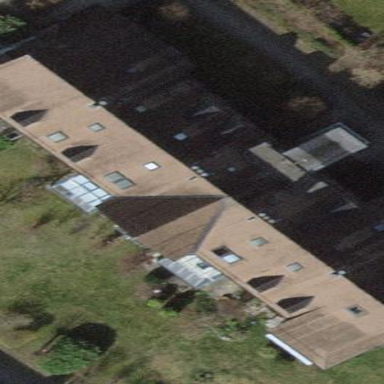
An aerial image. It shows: Image showing building with apartments.